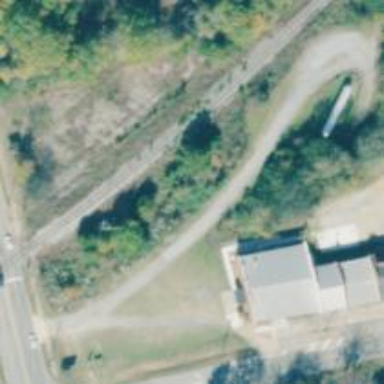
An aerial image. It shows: Abandoned railway yard is depicted.